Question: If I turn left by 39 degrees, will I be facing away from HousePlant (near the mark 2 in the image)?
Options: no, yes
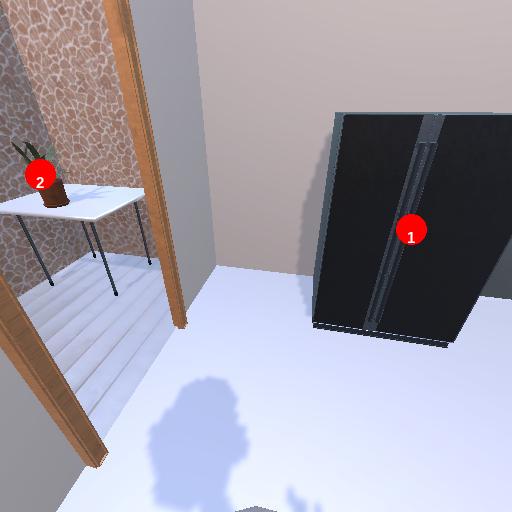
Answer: no